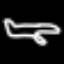
Label: airplane